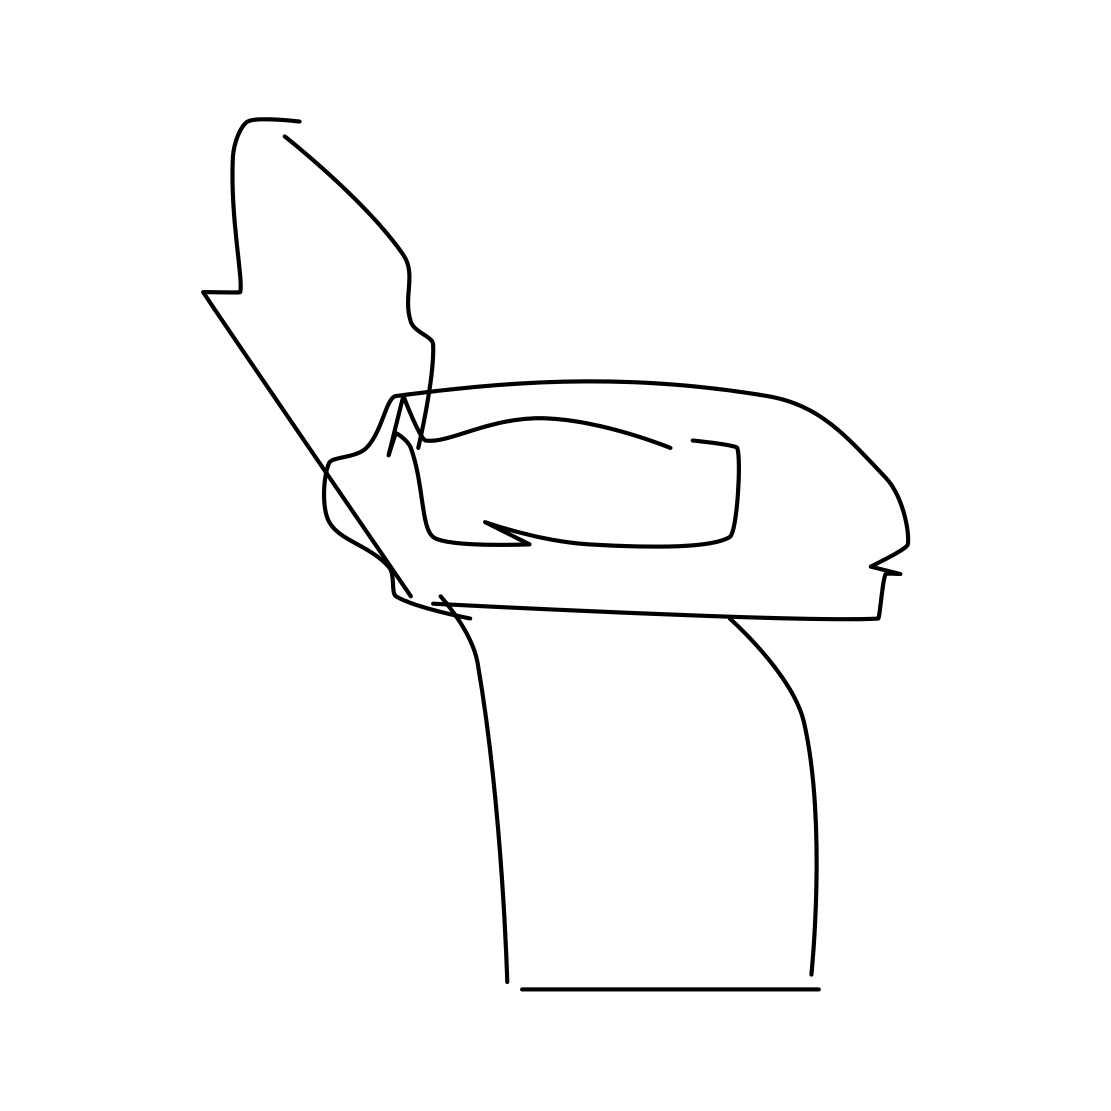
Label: toilet